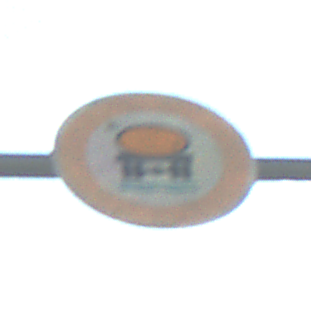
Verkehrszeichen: VerbotFahrzeugeWassergefaehrdenderLadung
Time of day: MorningAfternoon
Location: Outdoor (Suburban)
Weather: Clear
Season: NotSpecified
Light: Natural